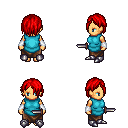
a pixel art fantasy rpg character, female body template, human, tanned skin, teal tunic, robe skirt, red bangs hairstyle, white cloth bracers, metal boots, dagger, four views (front, back, left, right), 2x2 character sprite sheet, small pixel art, hard edges, no anti-aliasing